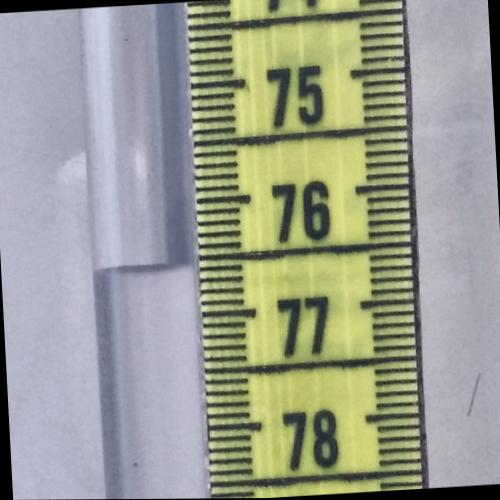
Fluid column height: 76.6 cm